Aerial crown-view tile of a tropical tree (Barro Colorado Island, Panama), acquired 20250616:
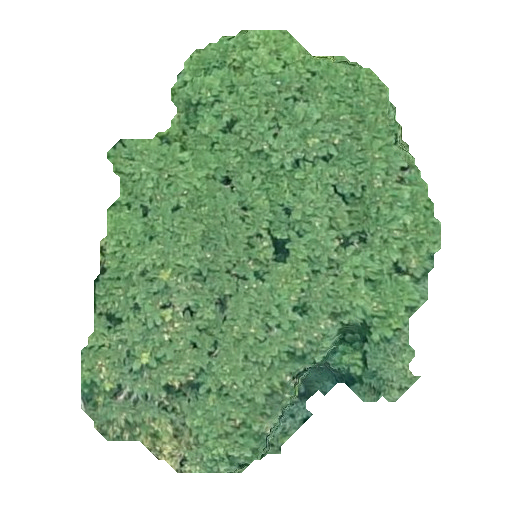
Species: Jacaranda copaia
GBIF accepted scientific name: Jacaranda copaia
Crown area: 165.681 m²